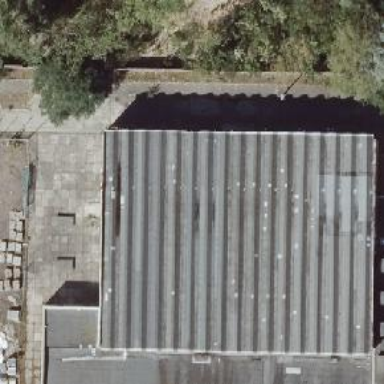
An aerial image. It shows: Industrial building.